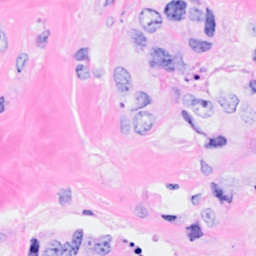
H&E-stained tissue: Breast